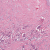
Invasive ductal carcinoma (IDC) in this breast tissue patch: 1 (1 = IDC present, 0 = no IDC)